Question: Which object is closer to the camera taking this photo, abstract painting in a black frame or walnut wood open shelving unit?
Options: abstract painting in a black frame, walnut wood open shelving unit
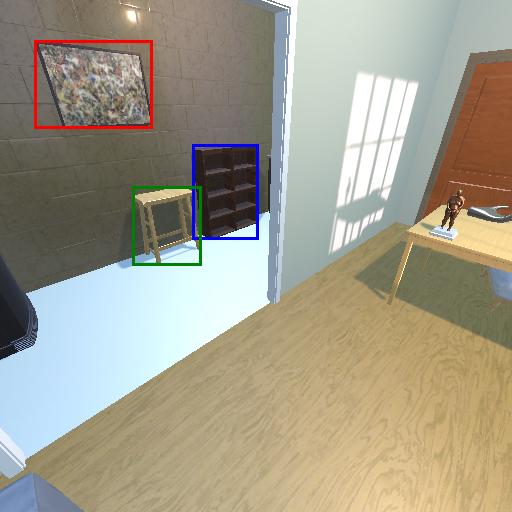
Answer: abstract painting in a black frame